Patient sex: M
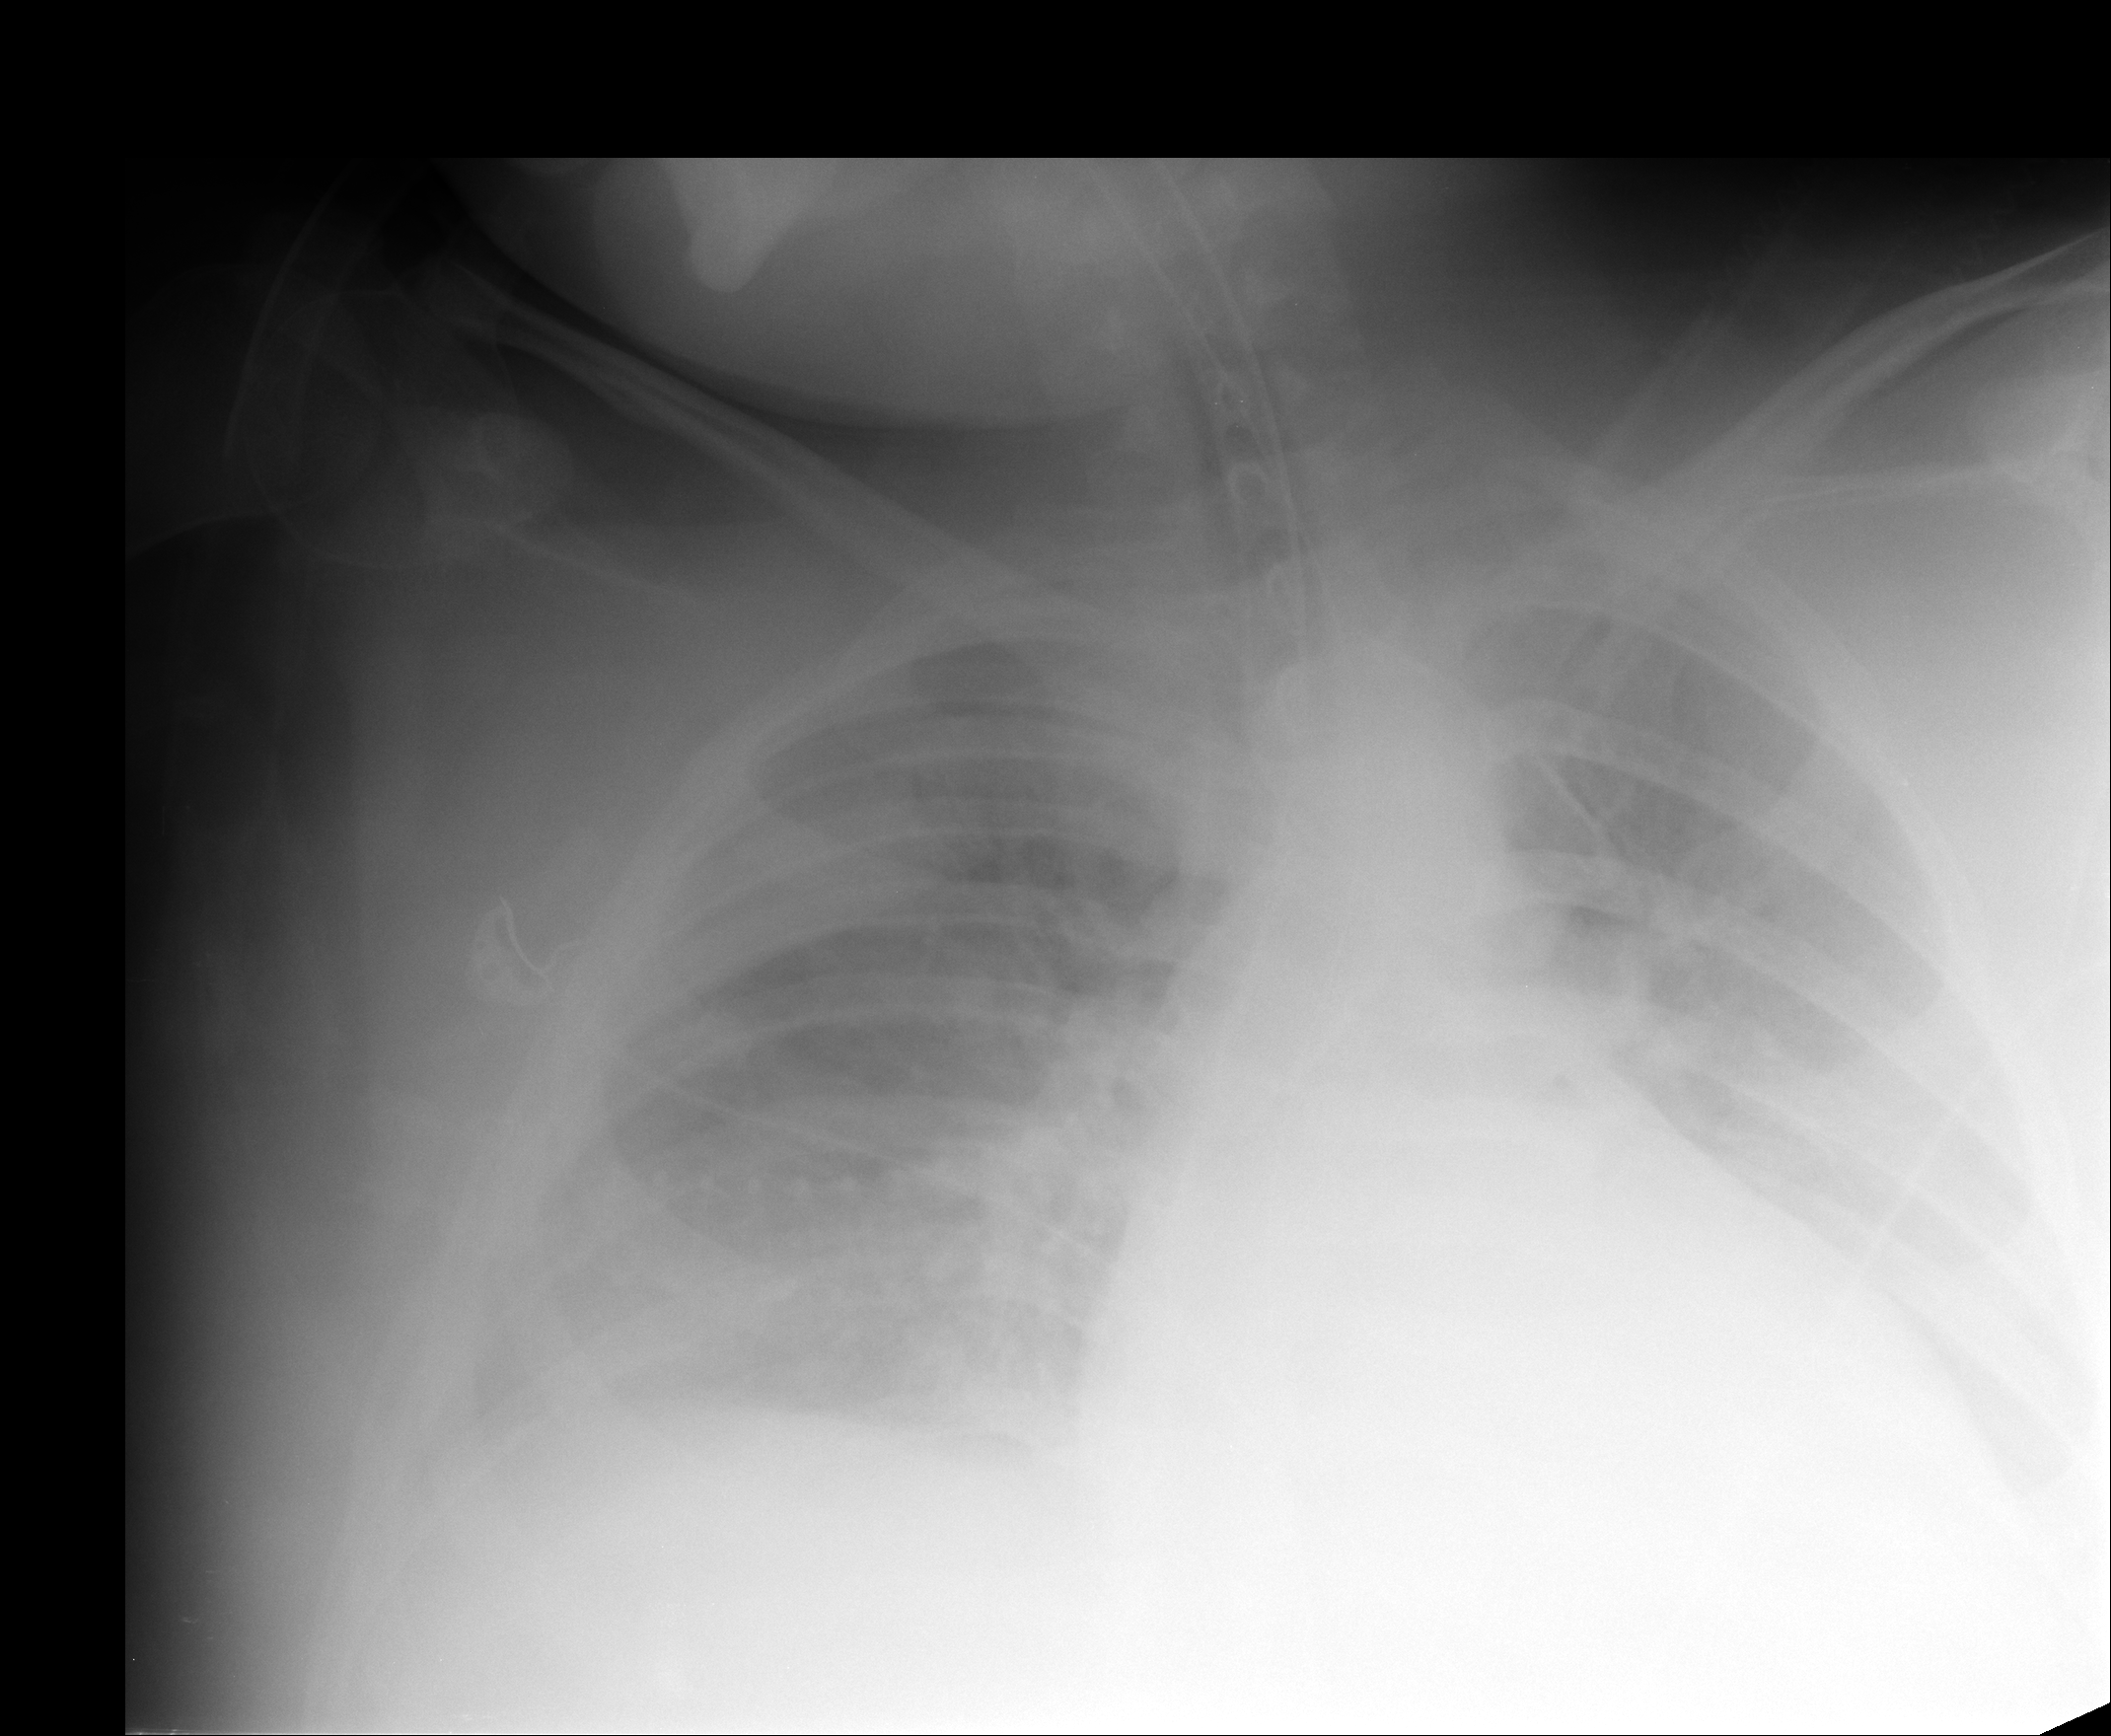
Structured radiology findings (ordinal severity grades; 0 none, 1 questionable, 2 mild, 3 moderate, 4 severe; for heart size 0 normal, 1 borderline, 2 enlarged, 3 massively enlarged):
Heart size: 2
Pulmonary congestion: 2
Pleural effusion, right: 2
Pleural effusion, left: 2
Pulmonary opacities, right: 3
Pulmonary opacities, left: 2
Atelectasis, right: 3
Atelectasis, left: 3